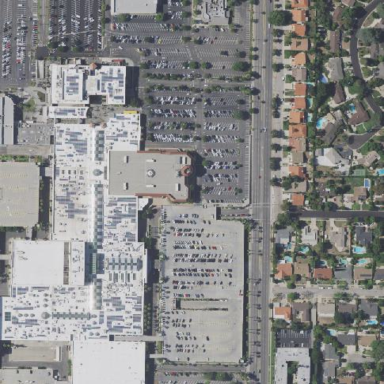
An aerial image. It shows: Retail area.